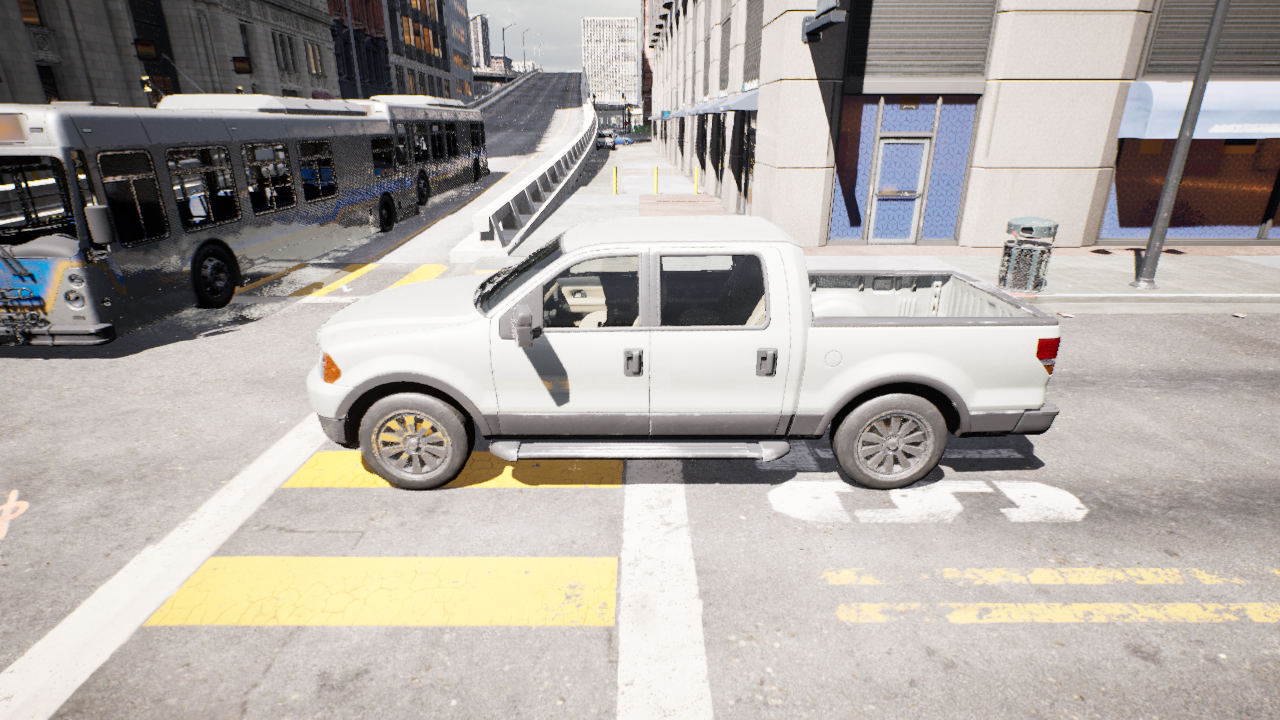
Venue: residential
Lighting: clear day
Vehicle rig: pickup